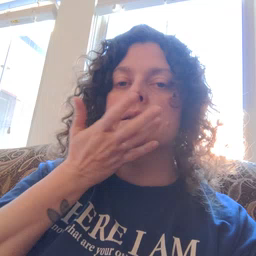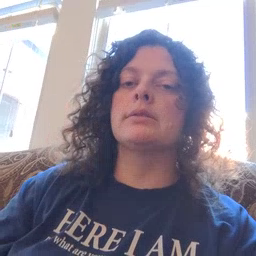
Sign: close